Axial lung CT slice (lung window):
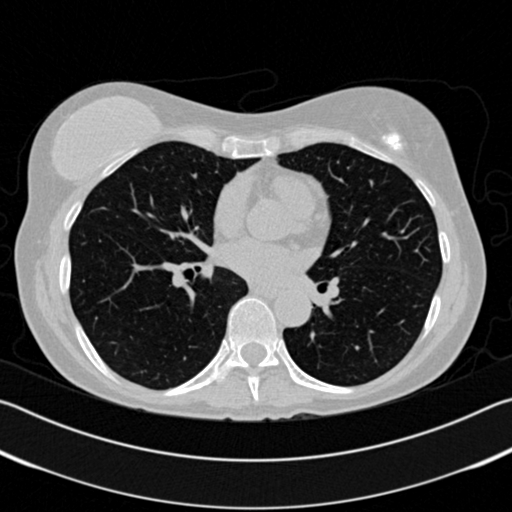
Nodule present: no